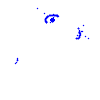
Particle: pion